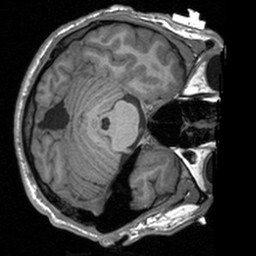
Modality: T1w
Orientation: axial
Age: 20
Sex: male
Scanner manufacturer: siemens
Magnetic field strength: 3 T
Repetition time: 1.9 s
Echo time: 0.00226 s